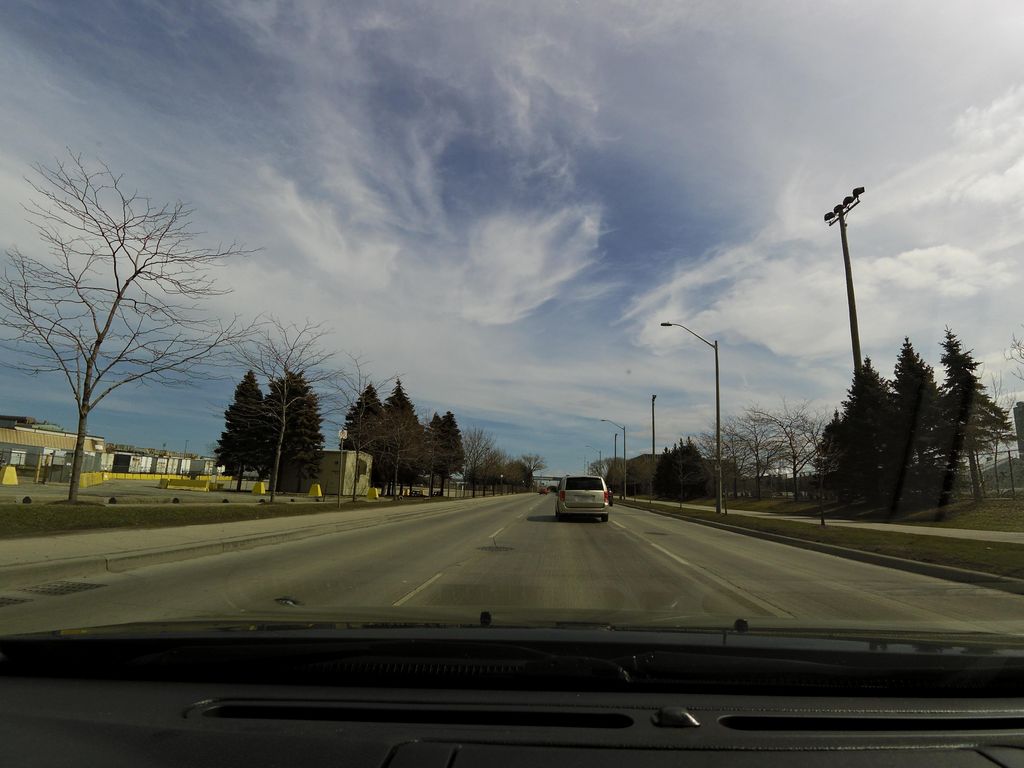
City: hamilton